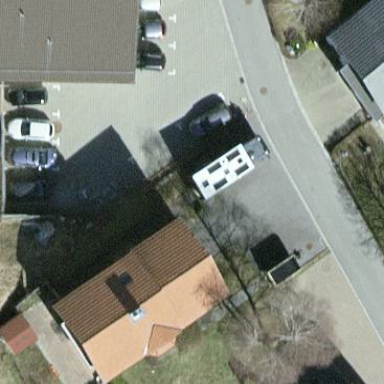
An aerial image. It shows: Detached building.